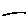
Label: line